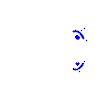
Particle: pion